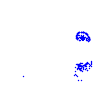
Particle: electron